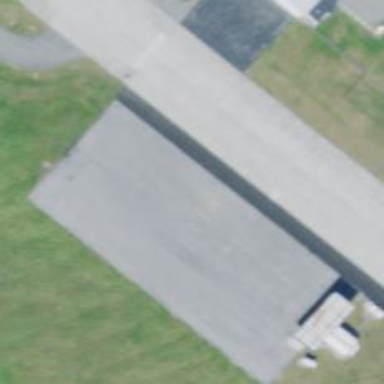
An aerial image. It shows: Image of helipad at airport.